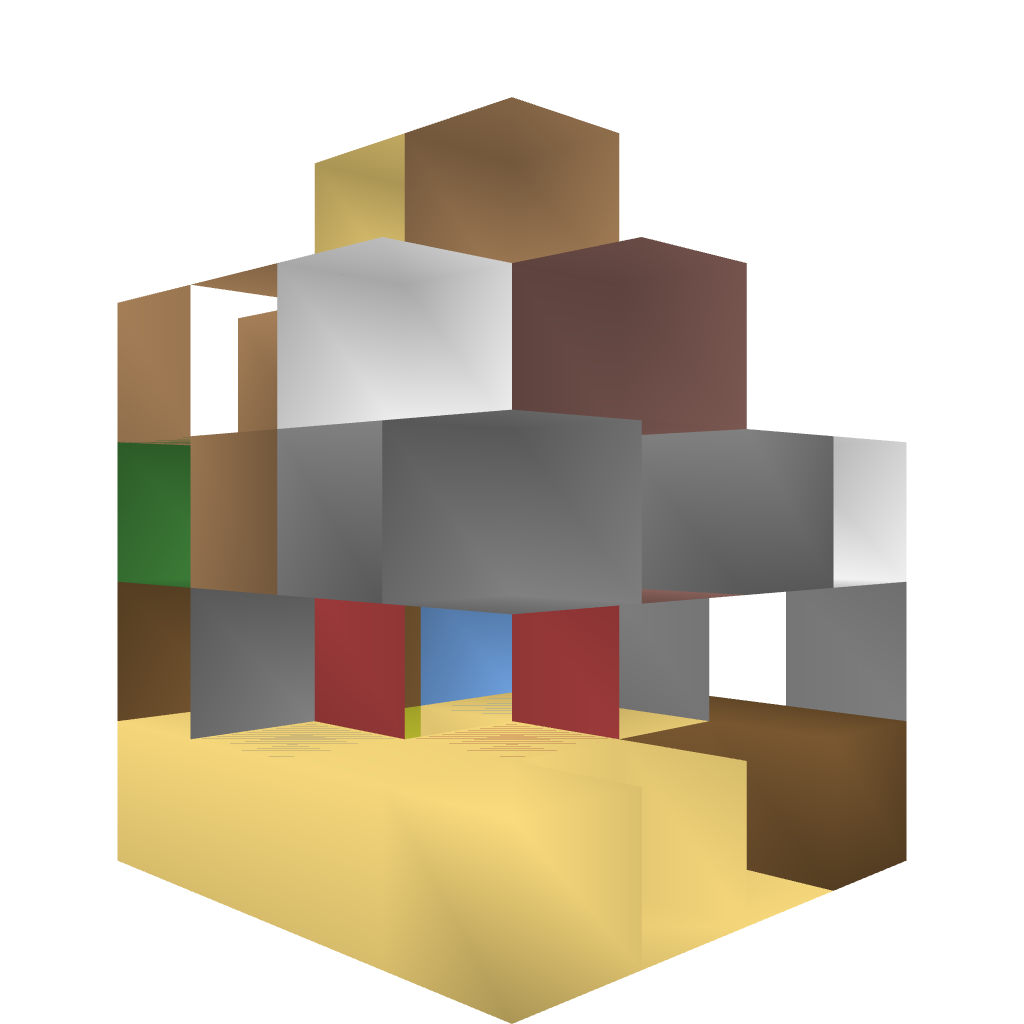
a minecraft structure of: Smallest Minecraft house [with all you will need :)] bad low quality